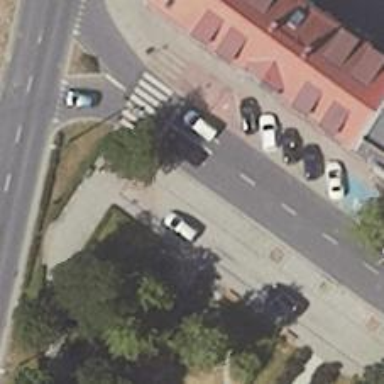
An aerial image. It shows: Taxi stand.